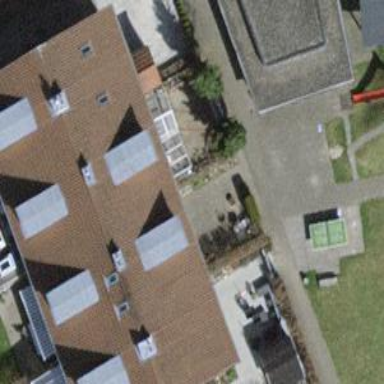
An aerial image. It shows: Terrace building.